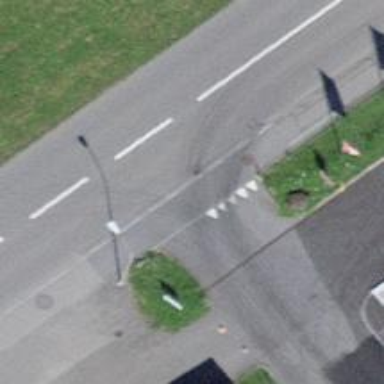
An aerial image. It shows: Road with "give way" sign.